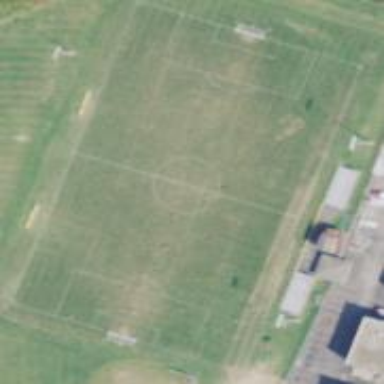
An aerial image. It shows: Soccer pitch for leisureland activities.